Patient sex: F
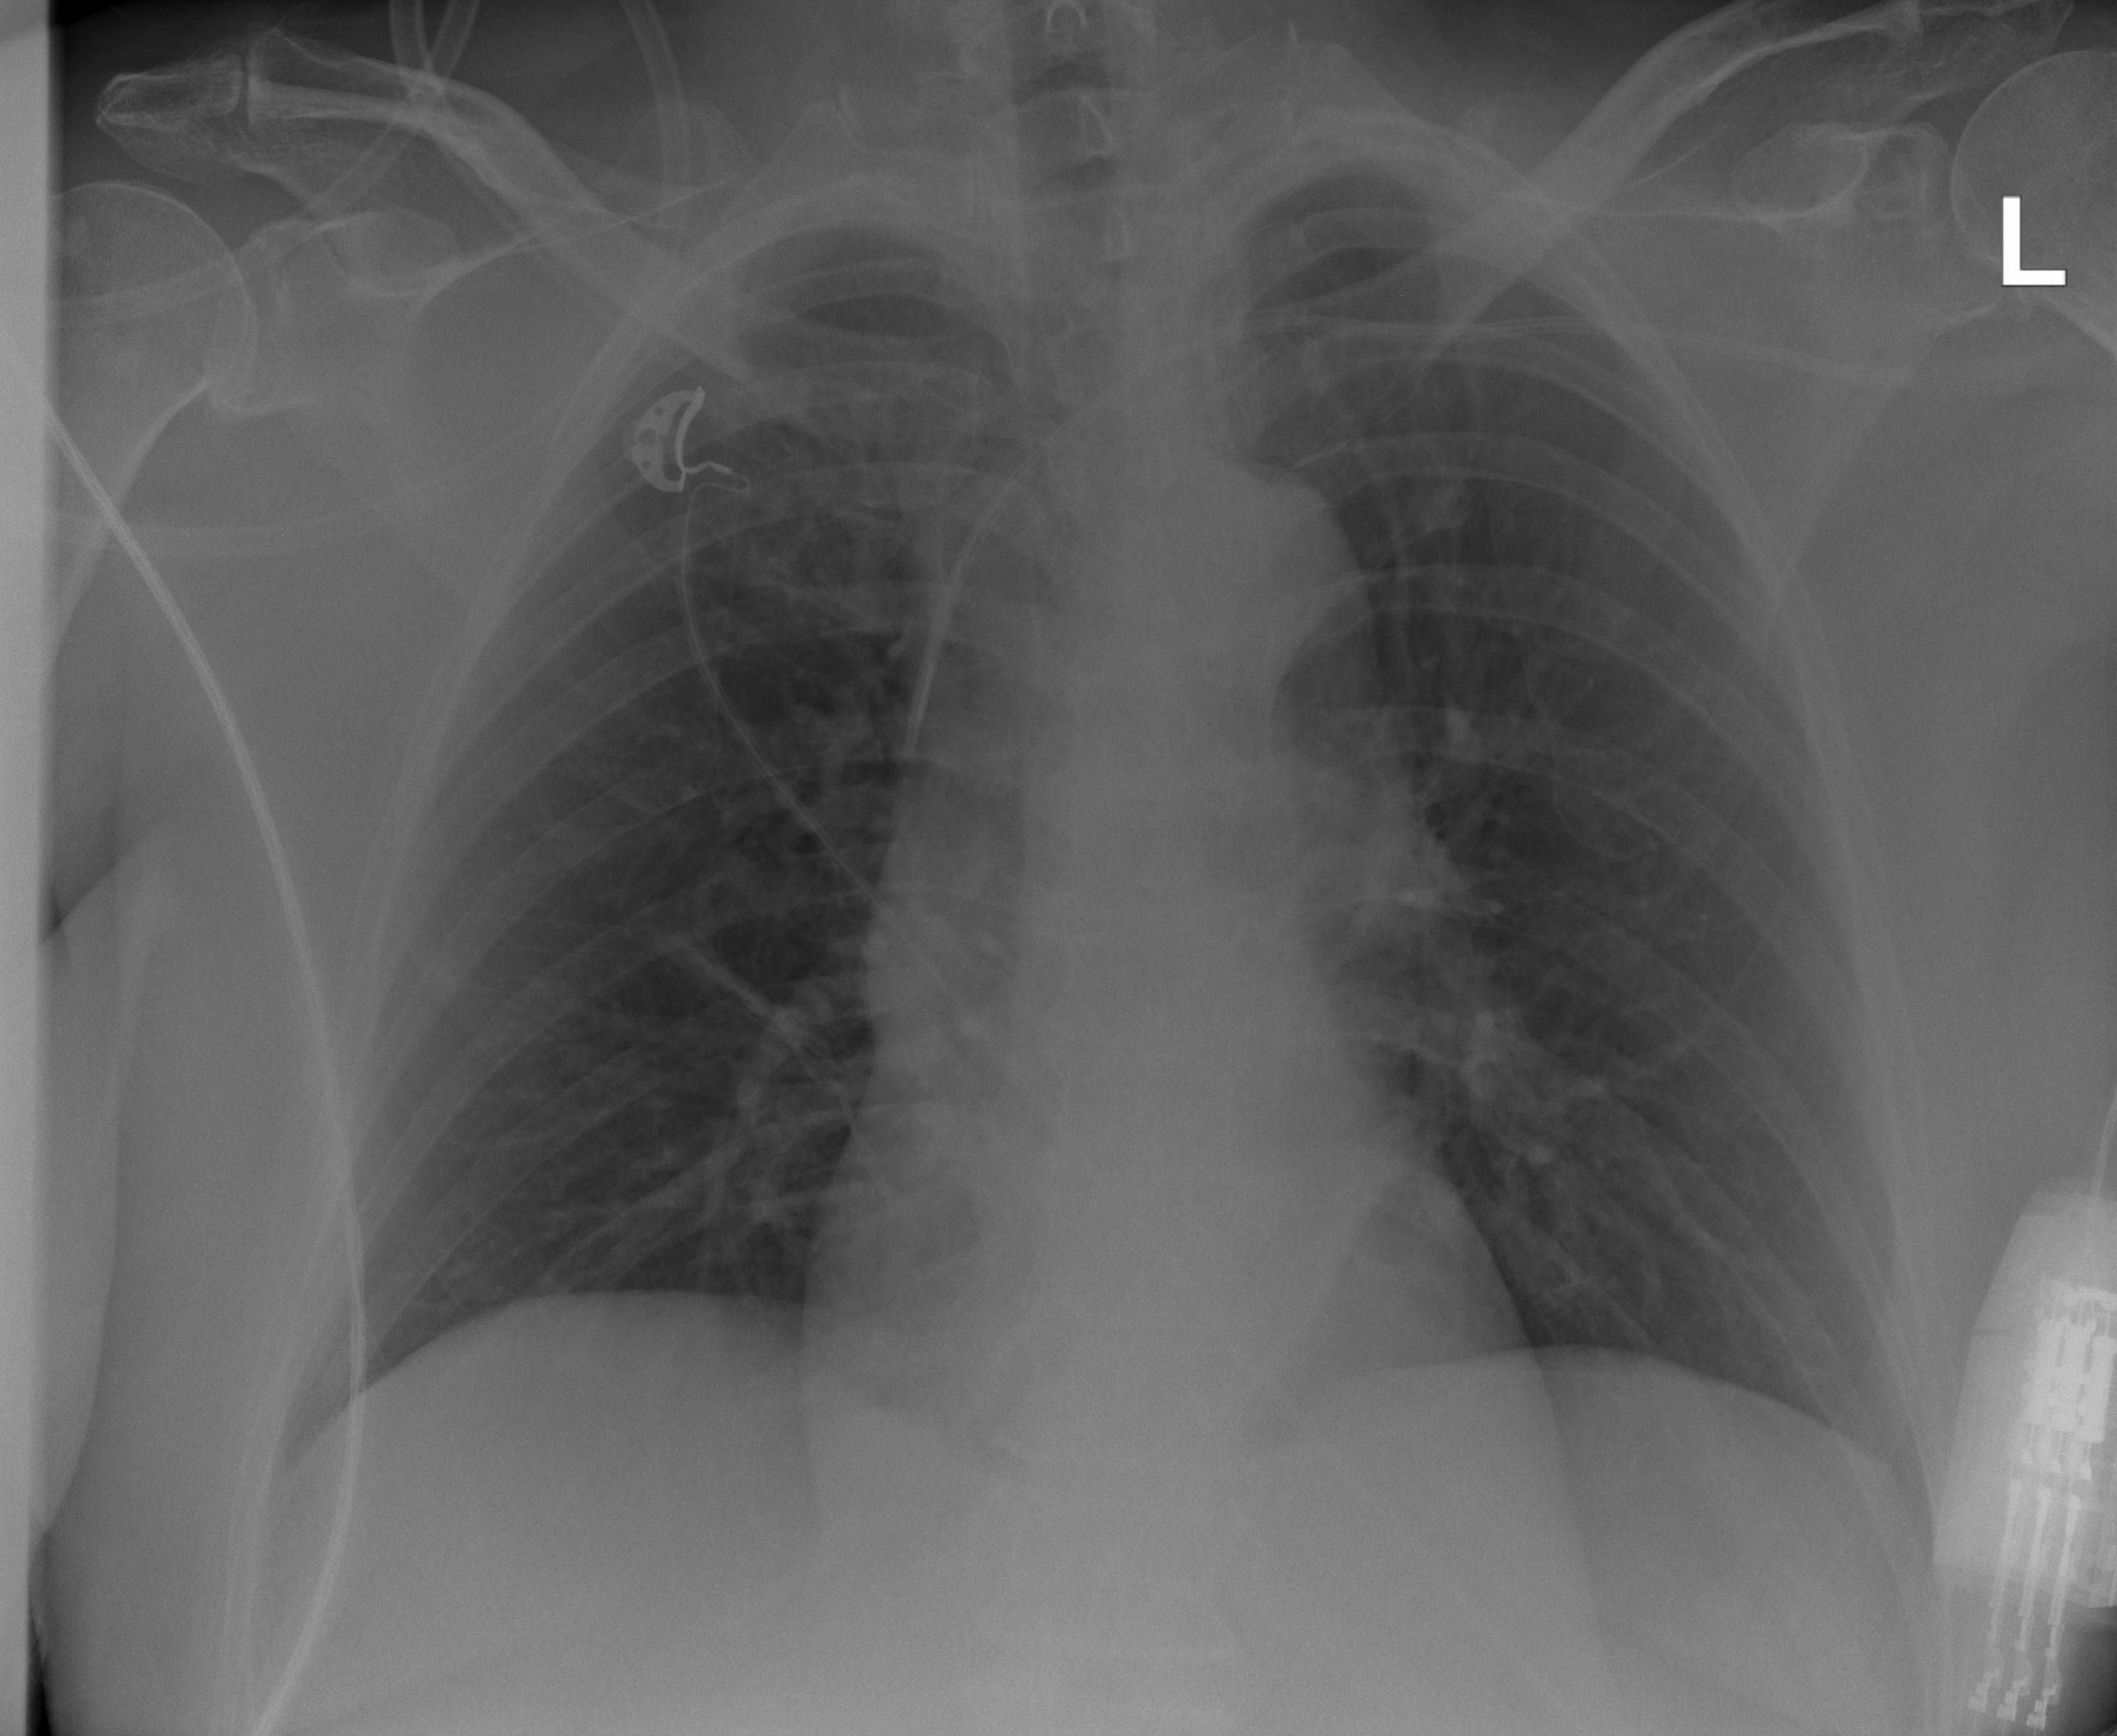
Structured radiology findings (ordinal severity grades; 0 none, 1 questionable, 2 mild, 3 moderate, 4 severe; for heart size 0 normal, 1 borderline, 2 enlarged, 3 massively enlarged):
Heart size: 0
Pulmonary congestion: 0
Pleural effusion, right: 0
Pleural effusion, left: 0
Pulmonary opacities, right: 0
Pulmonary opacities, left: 0
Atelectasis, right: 2
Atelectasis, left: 0